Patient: sex F, age 61
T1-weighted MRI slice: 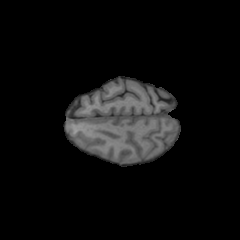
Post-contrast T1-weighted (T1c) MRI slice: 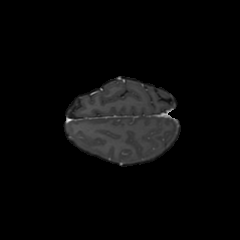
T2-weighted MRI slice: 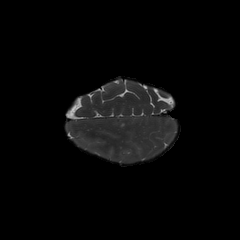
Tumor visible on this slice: no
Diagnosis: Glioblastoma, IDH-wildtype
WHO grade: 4